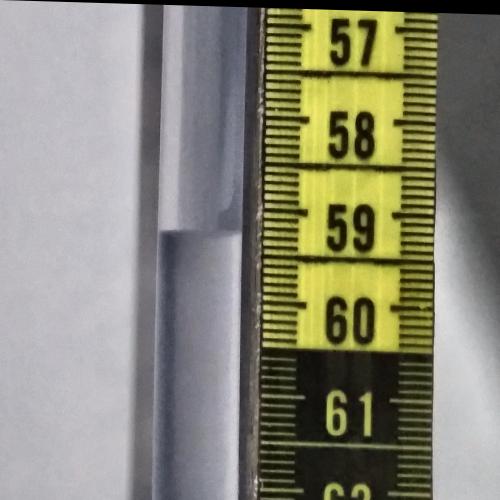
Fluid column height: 59.2 cm